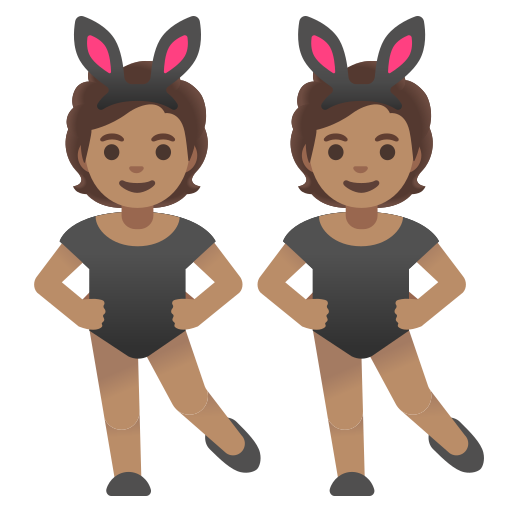
Emoji: 👯🏽